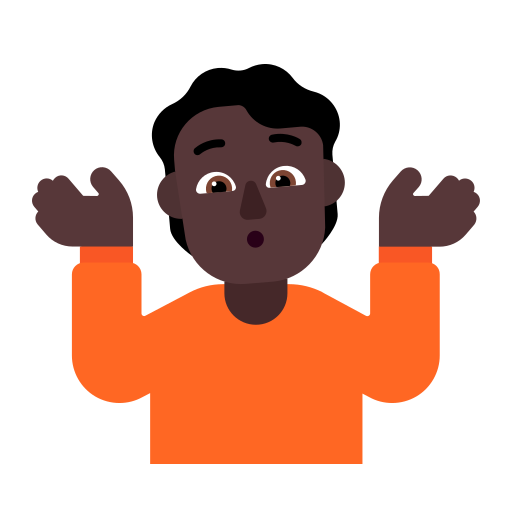
person shrugging flat dark